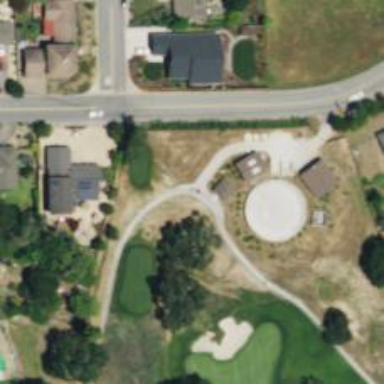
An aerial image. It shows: Service road used as golf cart path.